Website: walmart
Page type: cart
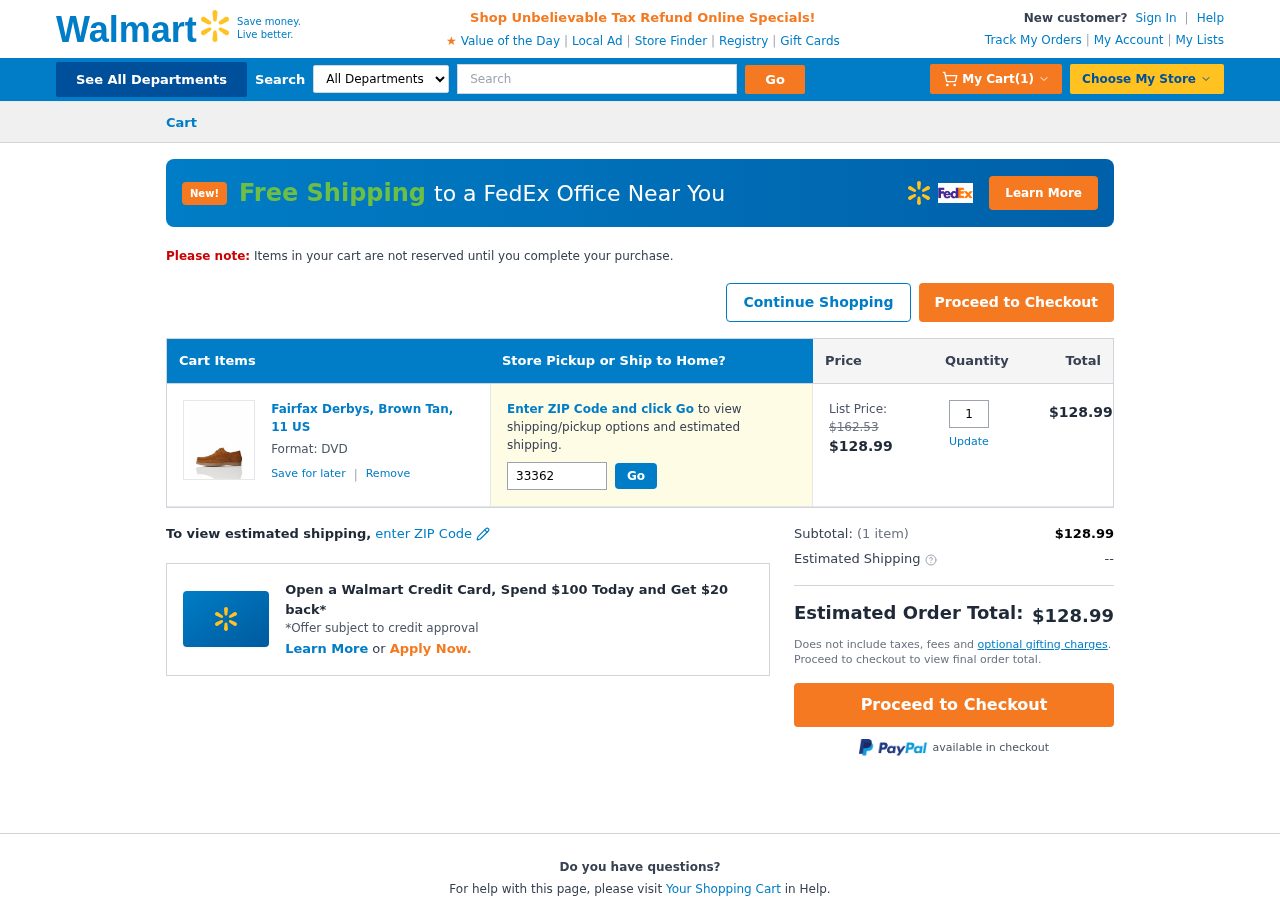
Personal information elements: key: PII_POSTCODE
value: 33362
Product elements: key: PRODUCT1_NAME
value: Fairfax Derbys, Brown Tan, 11 US
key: PRODUCT1_PRICE
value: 128.99
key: PRODUCT1_QUANTITY
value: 1
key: PRODUCT1_ORIGINAL_PRICE
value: $162.53
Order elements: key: ORDER_NUM_ITEMS
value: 1
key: ORDER_SUBTOTAL
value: $128.99
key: ORDER_TOTAL
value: $128.99
Search elements: key: HEADER_SEARCH
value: Search